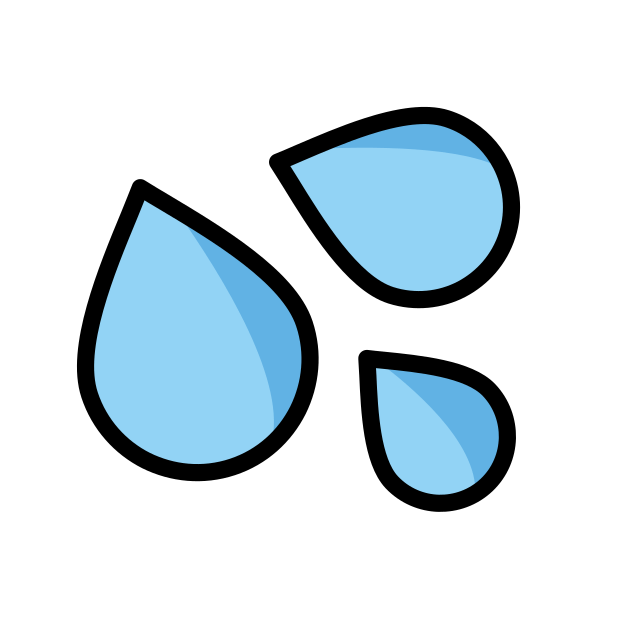
sweat droplets